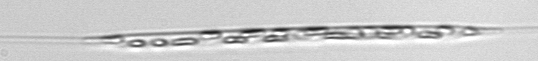
Label: Rhizosolenia